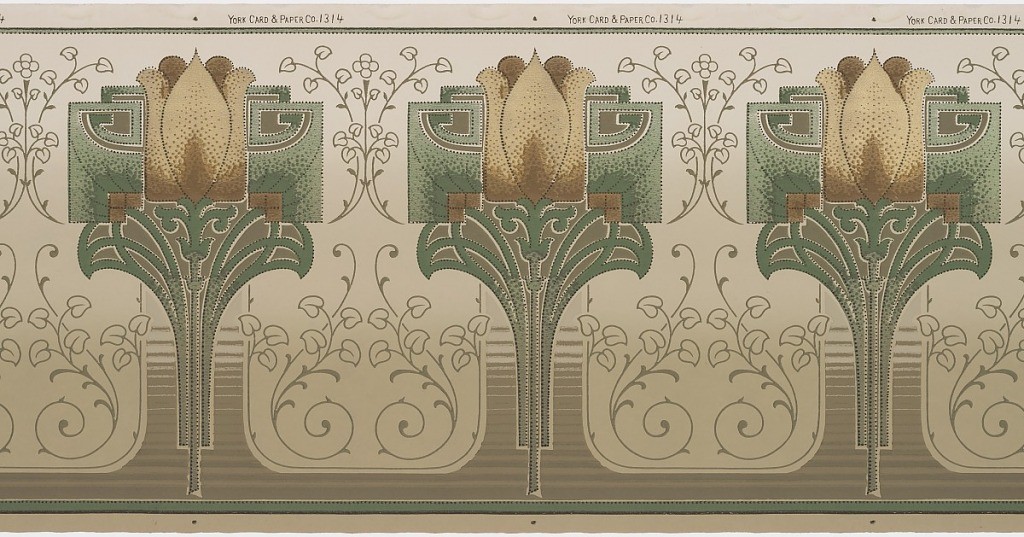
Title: Frieze
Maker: York Card & Paper Co., 1891
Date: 1905–1915
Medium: Machine-printed paper
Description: Art nouveau or mission design with repeating motif of stylized tulips. Printed in tans, browns and greens on a backgound that shades from olive green to tan at top.